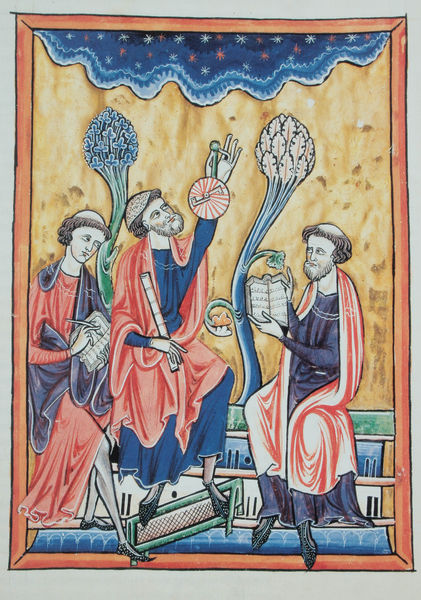
Titel: Drei Astronomen mit Astrolab
Standort: Paris
Institution: Bibliothèque Nationale.
Schlagwörter: baum, blau, blätter, dunkel, feder, gemälde, hand, himmel, mann, umhang, bäume, gelb, grün, landschaft, menschen, sitzen, blume, blumen, braun, bunt, frisur, geste, hell, hintergrund, hut, laterne, männer, nacht, schwarz, skizze, szene, weiss, zeichnung, blick, blüten, rot, tuch, wolke, leute, bart, kappe, kappen, bibel, kleidung, rahmen, gelehrte, stamm, strauch, büsche, kirche, sonne, gewand, gold, mantel, sitzend, drei, gewänder, blatt, musik, pflanze, pflanzen, gotik, rosa, kreis, beine, schrift, bücher, papier, noten, schuhe, stab, lila, bank, rand, treppe, treppen, spitz, uhr, stufe, stufen, zeigen, gewächs, spiel, laviert, buch, stern, druck, sterne, sternenhimmel, seite, illustration, koloriert, gebet, buchseite, heft, staude, pergament, flöte, schreiben, christlich, mittelalter, andacht, forscher, mönch, mönche, palmen, umhänge, gelehrter, heilige, schlüssel, schüler, lineal, heilig, gabe, miniatur, buche, islam, netz, disput, goldgrund, handschrift, gewellt, wiegen, wissenschaft, kriche, tonsur, messlatte, vermessung, bleu, archivalie, beobachtung, apostel, buchmalerei, sieb, minne, astronomie, messen, faöten, menschen7, illumination, astrolab, bibelillustration, gewant, artischoke, himmelgewölbe, weisshöhungen, minnesaenger